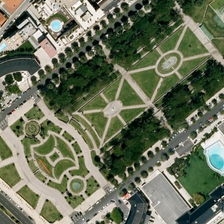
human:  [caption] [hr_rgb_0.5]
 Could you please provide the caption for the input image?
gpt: in the middle of the picture is the lawn around the building .

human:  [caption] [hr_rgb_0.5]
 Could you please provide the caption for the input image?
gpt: several buildings are around a rectangular square with many green trees .

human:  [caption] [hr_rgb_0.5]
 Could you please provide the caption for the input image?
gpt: several buildings are around a rectangular square with many green trees .

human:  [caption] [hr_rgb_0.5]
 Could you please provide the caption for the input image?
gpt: the white trail is a good pattern .

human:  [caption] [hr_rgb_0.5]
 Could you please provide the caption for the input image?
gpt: in the middle of the picture is the lawn around the building .